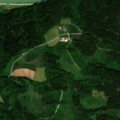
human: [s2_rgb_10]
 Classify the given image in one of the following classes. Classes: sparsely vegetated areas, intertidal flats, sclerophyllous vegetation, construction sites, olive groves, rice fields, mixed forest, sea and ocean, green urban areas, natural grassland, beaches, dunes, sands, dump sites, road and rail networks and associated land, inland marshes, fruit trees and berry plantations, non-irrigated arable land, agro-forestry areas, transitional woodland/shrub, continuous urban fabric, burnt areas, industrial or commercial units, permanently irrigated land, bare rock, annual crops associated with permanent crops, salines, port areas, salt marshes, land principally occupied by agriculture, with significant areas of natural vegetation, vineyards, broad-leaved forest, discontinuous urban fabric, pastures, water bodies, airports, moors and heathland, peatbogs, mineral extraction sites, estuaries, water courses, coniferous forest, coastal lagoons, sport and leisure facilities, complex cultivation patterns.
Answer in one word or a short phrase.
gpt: complex cultivation patterns, mixed forest, transitional woodland/shrub, water courses